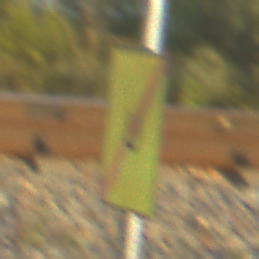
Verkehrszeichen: EndeUmleitung
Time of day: SunriseSunset
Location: Outdoor (RoadRail)
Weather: Clear
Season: NotSpecified
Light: Natural